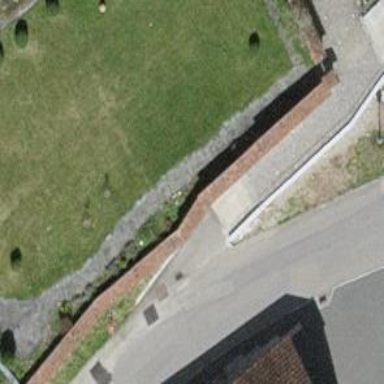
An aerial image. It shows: Set of steps on the road.